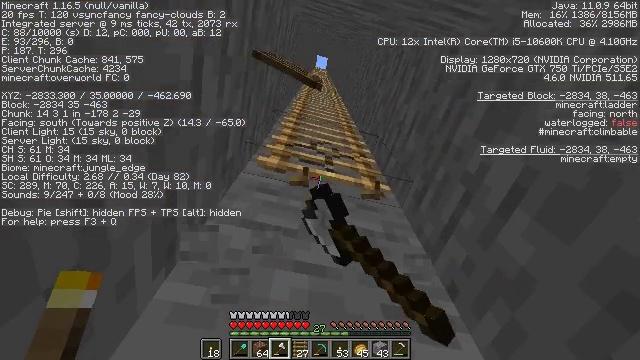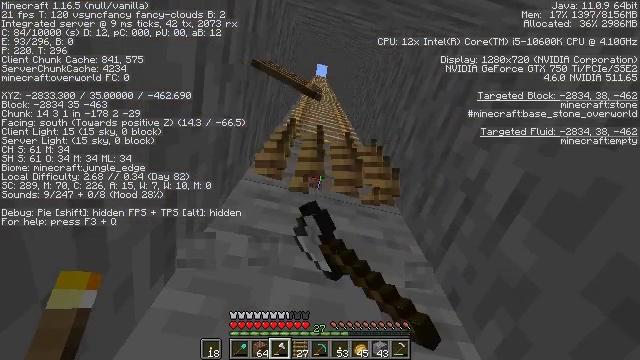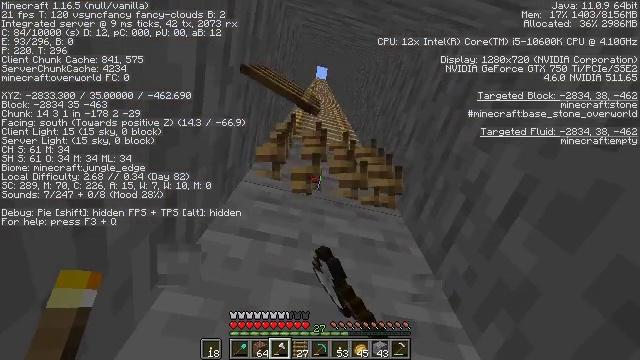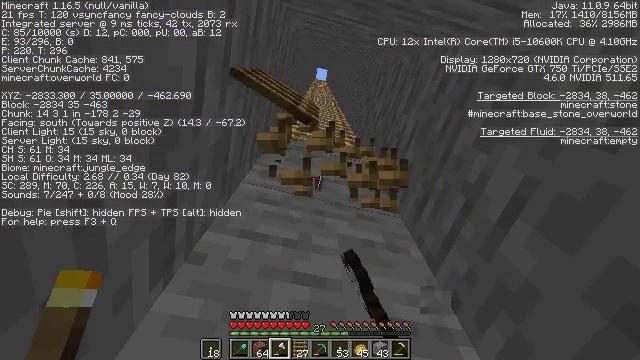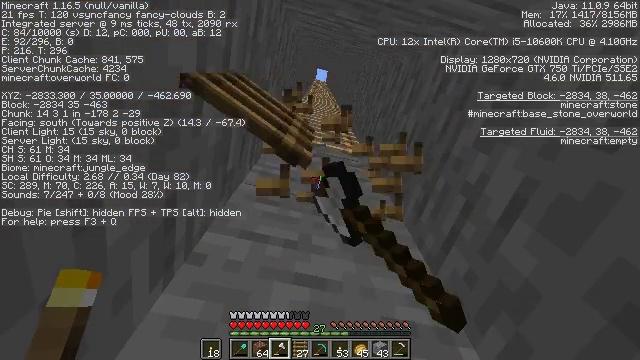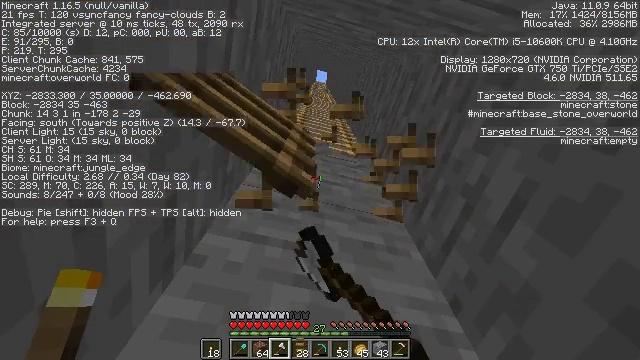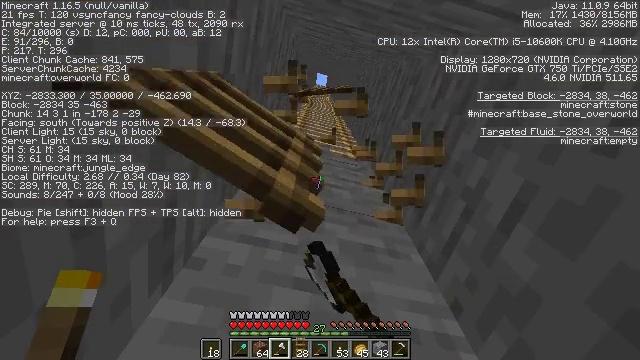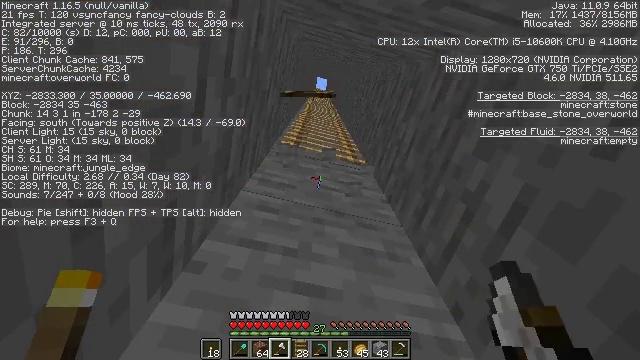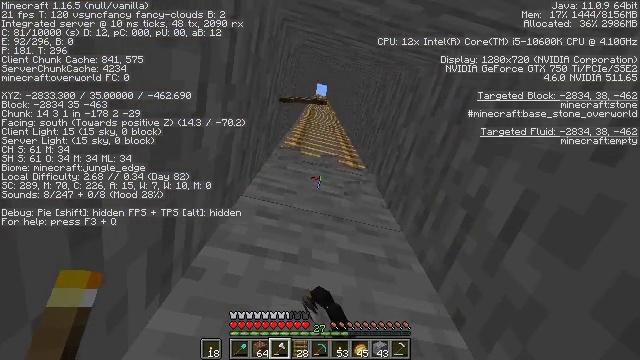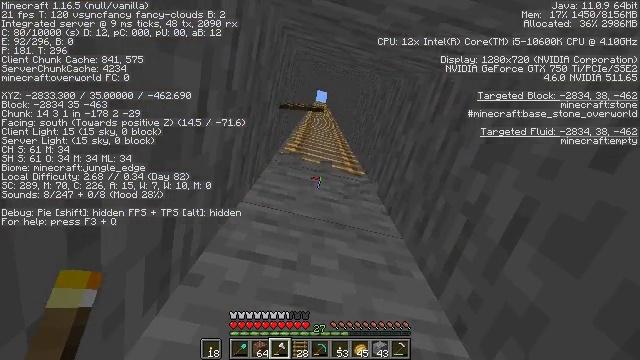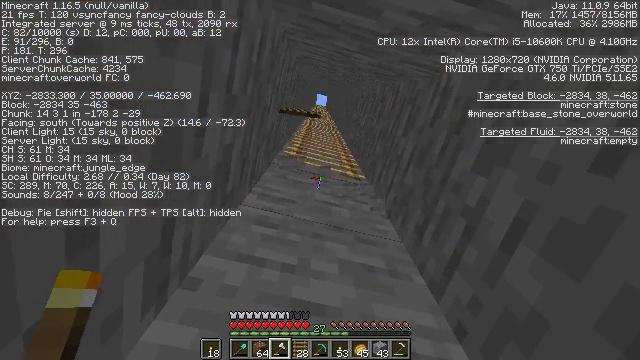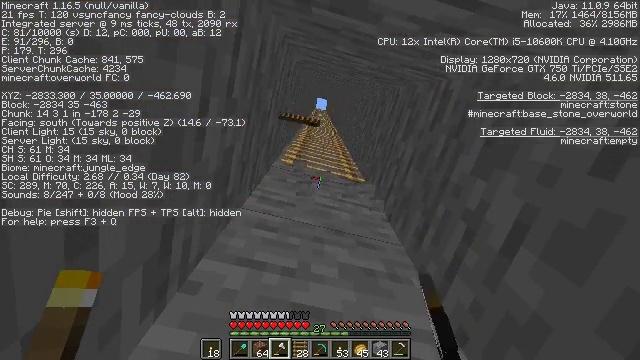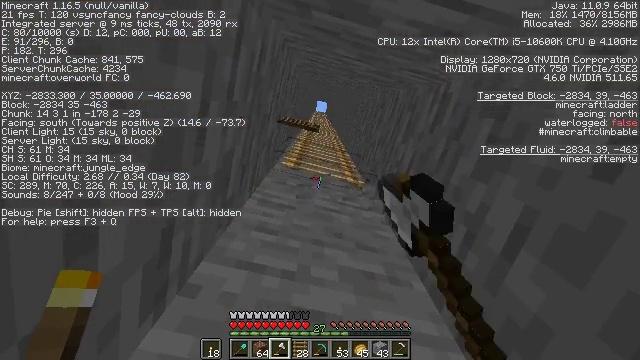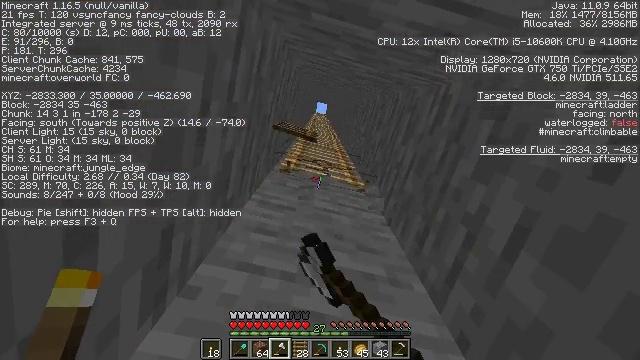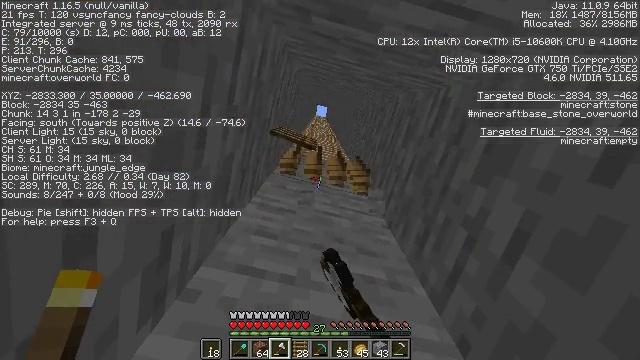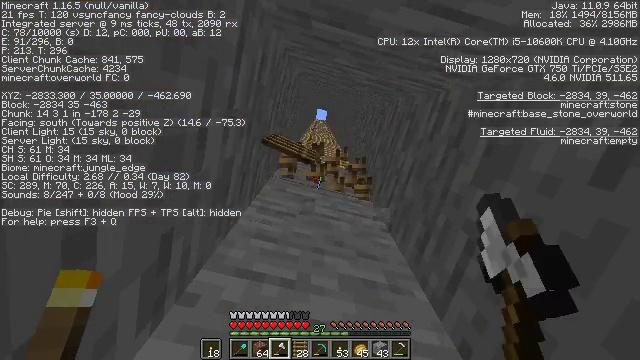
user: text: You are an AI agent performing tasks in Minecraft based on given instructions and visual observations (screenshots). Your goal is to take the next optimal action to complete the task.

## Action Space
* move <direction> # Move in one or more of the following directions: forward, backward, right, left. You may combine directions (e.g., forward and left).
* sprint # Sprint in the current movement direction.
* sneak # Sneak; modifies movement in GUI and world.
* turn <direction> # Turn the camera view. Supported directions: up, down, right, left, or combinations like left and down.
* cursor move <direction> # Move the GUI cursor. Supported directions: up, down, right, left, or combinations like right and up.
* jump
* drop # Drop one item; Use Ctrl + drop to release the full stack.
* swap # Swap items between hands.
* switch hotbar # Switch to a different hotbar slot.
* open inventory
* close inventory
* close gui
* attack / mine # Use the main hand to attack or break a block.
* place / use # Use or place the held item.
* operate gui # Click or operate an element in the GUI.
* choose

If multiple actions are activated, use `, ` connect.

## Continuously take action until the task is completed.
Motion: motion action
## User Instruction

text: Remove the ladder from its position.
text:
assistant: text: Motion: turn up, attack / mine
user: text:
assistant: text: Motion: attack / mine
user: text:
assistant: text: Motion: attack / mine
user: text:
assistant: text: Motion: attack / mine
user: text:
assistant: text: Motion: attack / mine
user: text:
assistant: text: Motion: attack / mine
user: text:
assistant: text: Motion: attack / mine
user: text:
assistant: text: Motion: turn up, attack / mine
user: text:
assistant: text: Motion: turn up, attack / mine
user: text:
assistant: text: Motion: attack / mine
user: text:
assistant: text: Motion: attack / mine
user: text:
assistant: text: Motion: attack / mine
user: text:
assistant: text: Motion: attack / mine
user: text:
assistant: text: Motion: attack / mine
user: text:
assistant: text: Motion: attack / mine
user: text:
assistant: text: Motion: attack / mine
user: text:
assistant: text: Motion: attack / mine
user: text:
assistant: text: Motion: attack / mine
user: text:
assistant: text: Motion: attack / mine